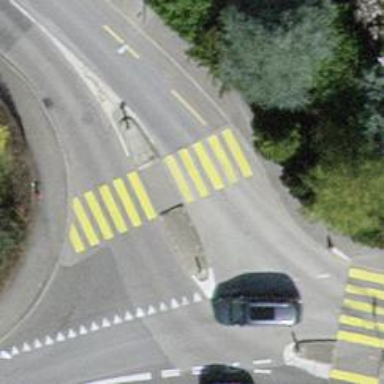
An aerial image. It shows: Marked footway crossing with pedestrian island.